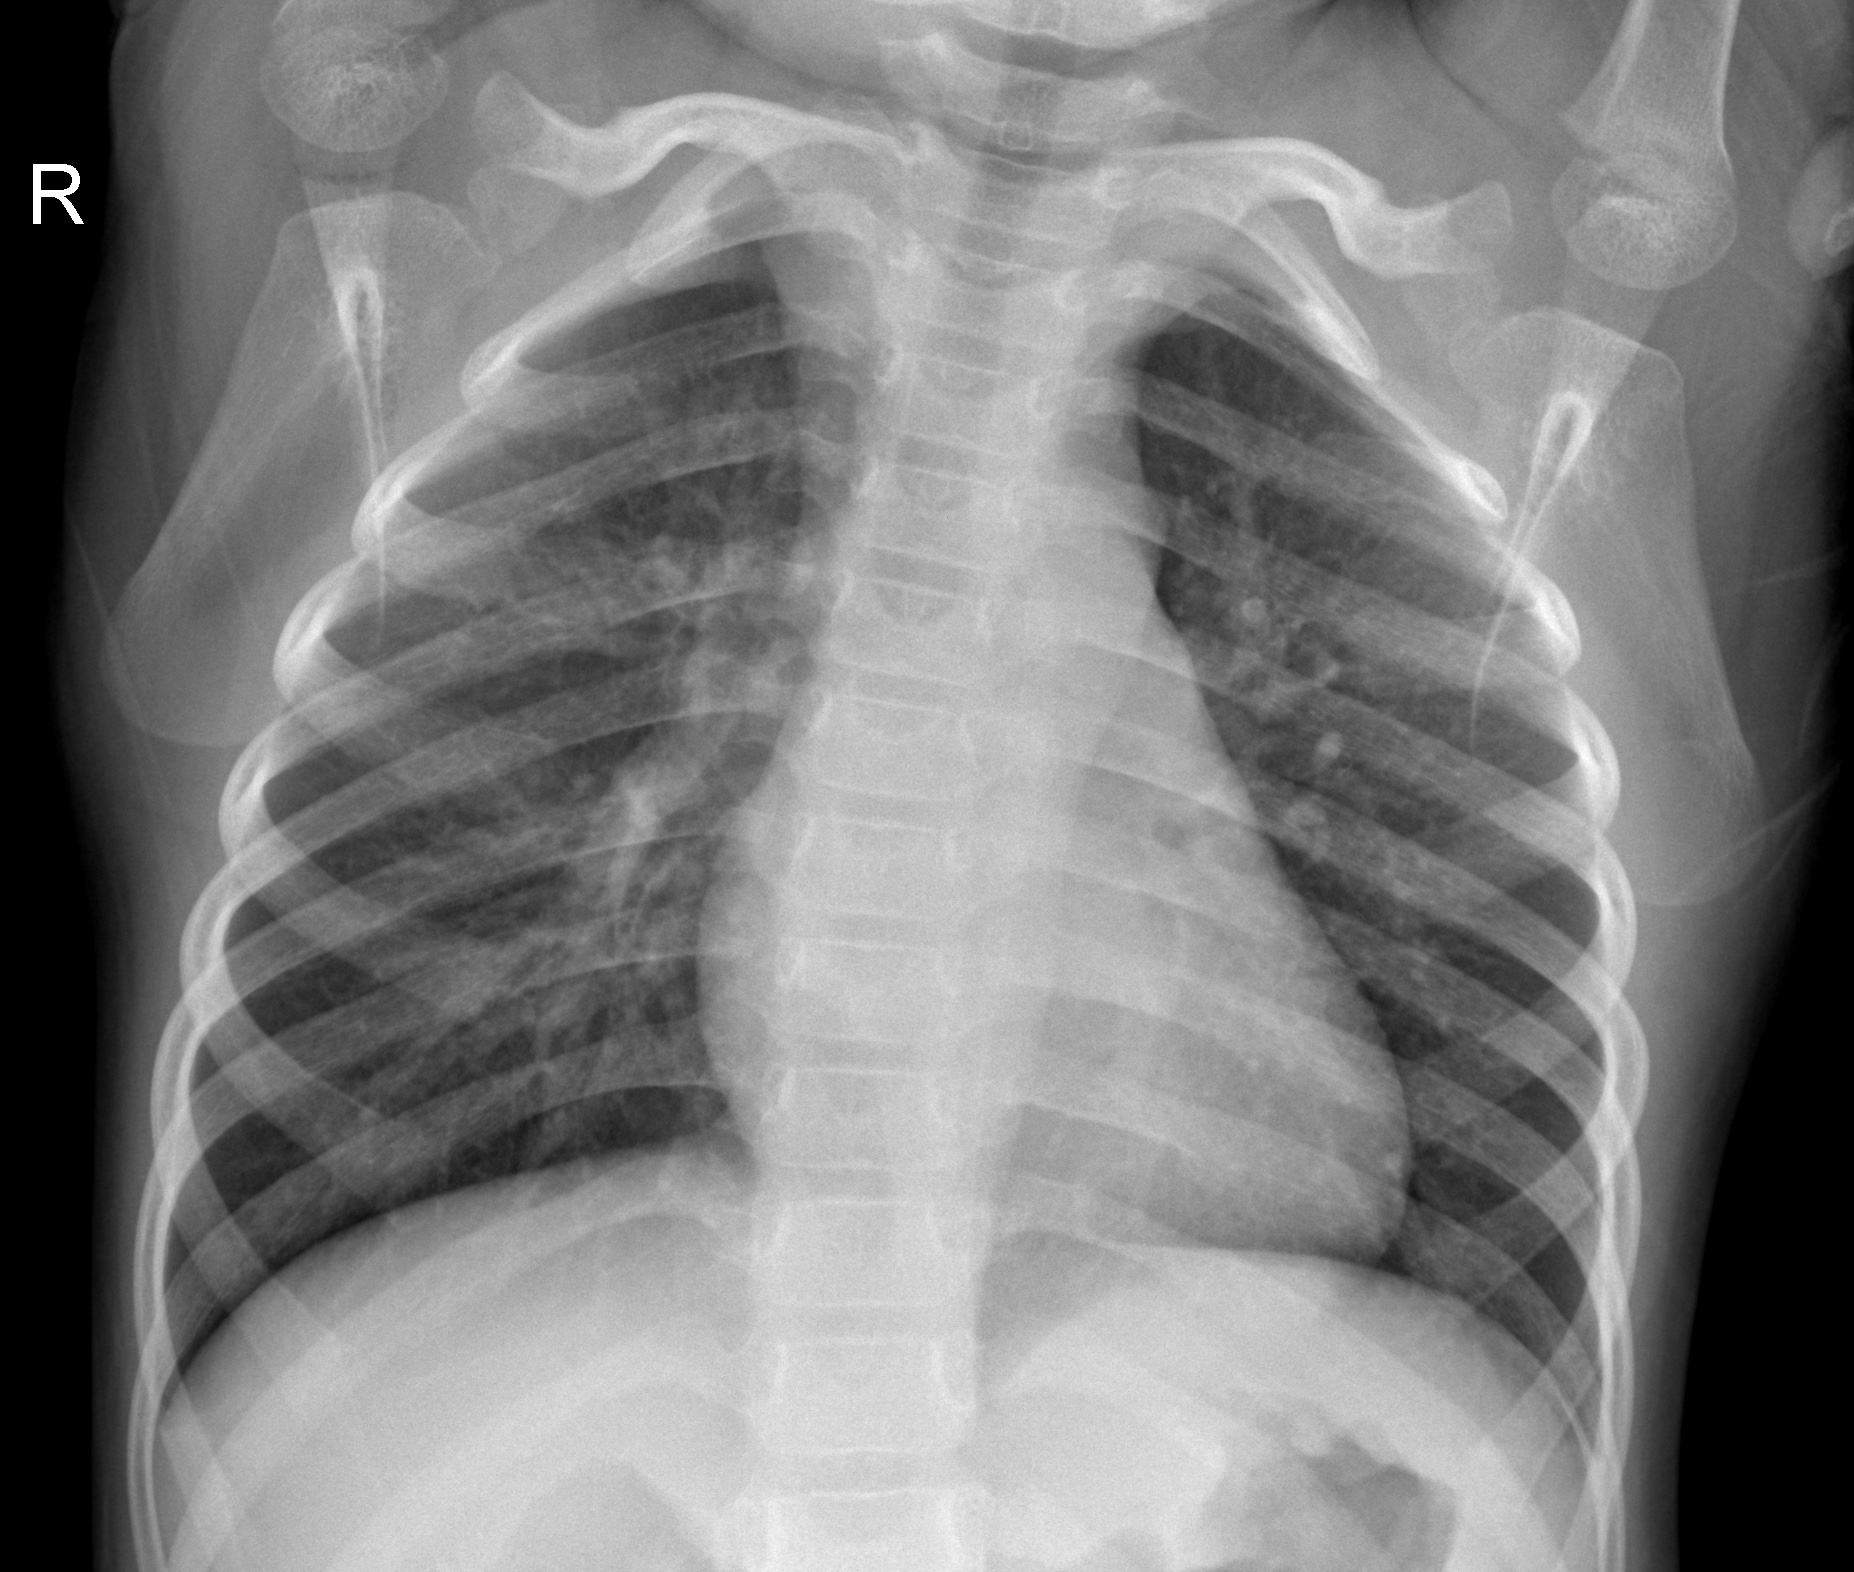
Diagnosis: NORMAL